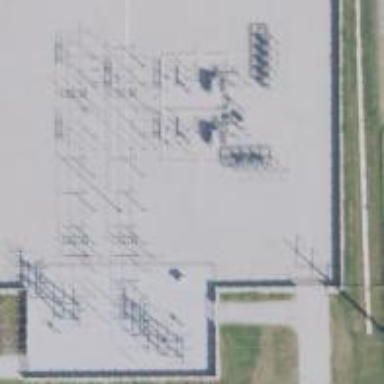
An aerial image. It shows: Power substation.